Question: I got this tracker screen that tracks users days of working out and workout sets completed. I would like to add 'ProgressBar' or 'RatingBar' that displays some sort of progress/rating by increase of my counter.
Lets say that 5 stars or full 'ProgressBar' would be when counter2 reaches 300 (counter2 (workout sets completed)).

My current code:
'''
@Override
protected void onCreate(Bundle savedInstanceState) {
// TODO Auto-generated method stub
super.onCreate(savedInstanceState);
setRequestedOrientation(ActivityInfo.SCREEN_ORIENTATION_PORTRAIT);
a = new AlphaAnimation(1, 0);
a.setDuration(120);
if (savedInstanceState == null) {
counter1 = 0;
counter2 = 0;
}
setContentView(R.layout.tracker);
counter1 = 0;
counter2 = 0;
add1 = (Button) findViewById(R.id.baddday);
sub1 = (Button) findViewById(R.id.bsubday);
add2 = (Button) findViewById(R.id.baddset);
sub2 = (Button) findViewById(R.id.bsubset);
list = (Button) findViewById(R.id.blist);
bar = (ProgressBar) findViewById(R.id.progressBar1);
display1 = (TextView) findViewById(R.id.tvDisplayDays);
display2 = (TextView) findViewById(R.id.tvDisplaySets);
Typeface tf = Typeface.createFromAsset(getAssets(), "fonts/tele.ttf");
display1.setTypeface(tf);
display2.setTypeface(tf);
add1.setOnClickListener(this);
sub1.setOnClickListener(this);
add2.setOnClickListener(this);
sub2.setOnClickListener(this);
list.setOnClickListener(this);
SharedPreferences setting = getSharedPreferences("countersetting", 0);
counter1 = setting.getInt("countervalue1", 0);
counter2 = setting.getInt("countervalue2", 0);
display1.setText("" + counter1);
display2.setText("" + counter2);
bar.setProgress(counter2);
}
@Override
protected void onSaveInstanceState(Bundle savedInstanceState) {
savedInstanceState.putString("YourTextViewTextIdentifier1", display1
.getText().toString());
savedInstanceState.putString("YourTextViewTextIdentifier2", display2
.getText().toString());
savedInstanceState.putInt("int", counter1);
savedInstanceState.putInt("int", counter2);
super.onSaveInstanceState(savedInstanceState);
}
@Override
protected void onRestoreInstanceState(Bundle savedInstanceState) {
super.onRestoreInstanceState(savedInstanceState);
display1.setText(savedInstanceState
.getString("YourTextViewTextIdentifier1"));
display2.setText(savedInstanceState
.getString("YourTextViewTextIdentifier2"));
counter1 = savedInstanceState.getInt("int");
counter2 = savedInstanceState.getInt("int");
}
@Override
protected void onStop() {
super.onStop();
SharedPreferences setting = getSharedPreferences("countersetting", 0);
SharedPreferences.Editor editor = setting.edit();
editor.putInt("countervalue1", counter1);
editor.putInt("countervalue2", counter2);
editor.commit();
}
@Override
public void onClick(View view) {
// TODO Auto-generated method stub
switch (view.getId()) {
case R.id.baddday:
counter1 += 1;
display1.setText("" + counter1);
add1.startAnimation(a);
break;
case R.id.bsubday:
counter1 -= 1;
display1.setText("" + counter1);
sub1.startAnimation(a);
break;
case R.id.baddset:
counter2 += 1;
display2.setText("" + counter2);
add2.startAnimation(a);
bar.setProgress(counter2);
bar.setMax(300);
bar.incrementProgressBy(counter2);
bar.getProgress();
break;
case R.id.bsubset:
counter2 -= 1;
display2.setText("" + counter2);
sub2.startAnimation(a);
bar.setProgress(counter2);
bar.incrementProgressBy(counter2);
bar.getProgress();
break;
case R.id.blist:
new Handler().postDelayed(new Runnable() {
@Override
public void run() {
Intent i = new Intent(Tracker.this, List.class);
startActivity(i);
}
}, 150);
list.startAnimation(a);
break;
}
}
'''
}
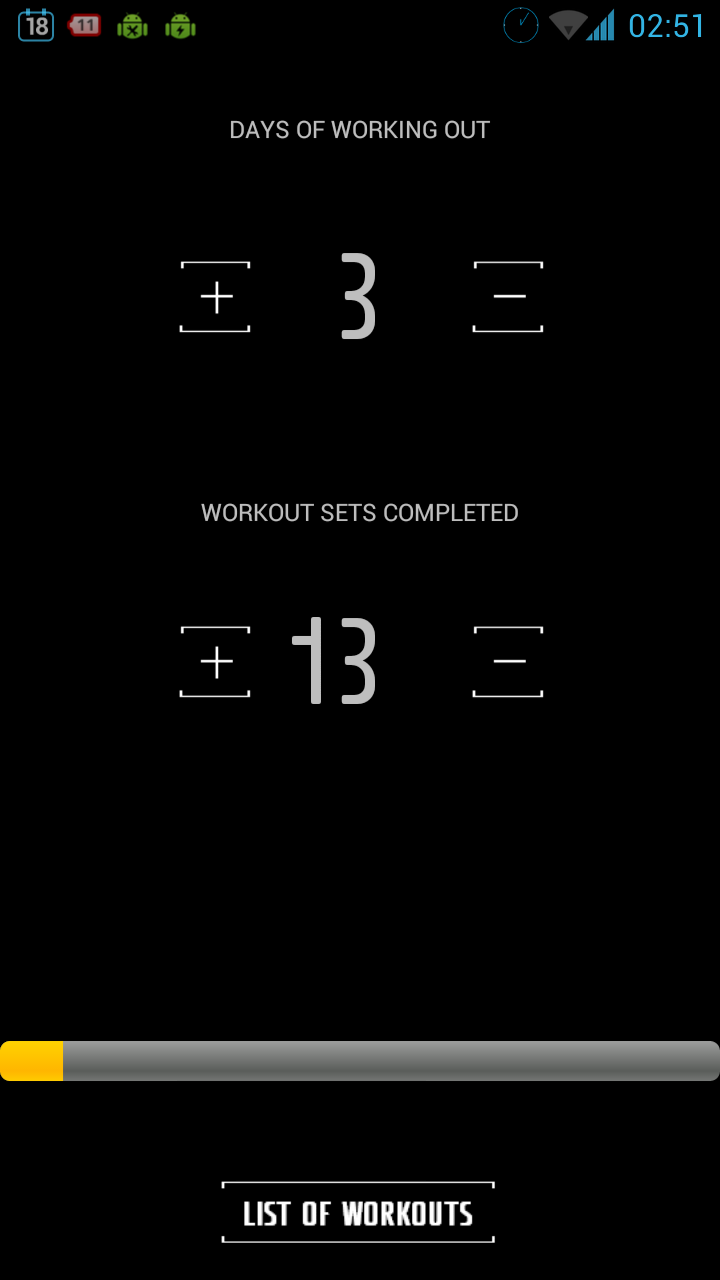
Answer: > Lets say that 5 stars or full progressBar would be when counter2
reaches 300 (counter2 (workout sets completed))
You already set the correct progress for the 'ProgressBar' but you also the newly set progress again(by the counter value) which will not show the proper results. In the 'onCreate' method:
'''
bar.setMax(300);
bar.setProgress(counter2); // the initial stored value
'''
and in the listeners for the buttons:
'''
case R.id.baddset:
counter2 += 1;
display2.setText(String.valueOf(counter2));
add2.startAnimation(a);
bar.setProgress(counter2);
break;
case R.id.bsubset:
counter2 -= 1;
display2.setText(String.valueOf(counter2));
sub2.startAnimation(a);
bar.setProgress(counter2);
break;
'''